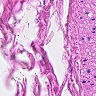
Metastatic tissue present: no